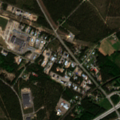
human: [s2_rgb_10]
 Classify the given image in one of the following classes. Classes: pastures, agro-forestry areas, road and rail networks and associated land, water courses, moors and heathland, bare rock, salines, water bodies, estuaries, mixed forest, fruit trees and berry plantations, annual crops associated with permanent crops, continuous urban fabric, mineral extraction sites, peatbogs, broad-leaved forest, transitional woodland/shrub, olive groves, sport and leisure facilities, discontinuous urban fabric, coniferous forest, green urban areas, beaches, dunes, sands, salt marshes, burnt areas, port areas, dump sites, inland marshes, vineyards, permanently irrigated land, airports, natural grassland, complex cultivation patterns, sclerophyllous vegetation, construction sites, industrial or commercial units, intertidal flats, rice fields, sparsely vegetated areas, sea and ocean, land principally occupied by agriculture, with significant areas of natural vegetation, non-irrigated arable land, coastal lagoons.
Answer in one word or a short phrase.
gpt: discontinuous urban fabric, industrial or commercial units, land principally occupied by agriculture, with significant areas of natural vegetation, coniferous forest, mixed forest, transitional woodland/shrub